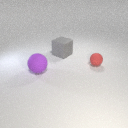
large purple rubber sphere in front of small red rubber sphere